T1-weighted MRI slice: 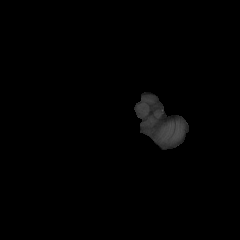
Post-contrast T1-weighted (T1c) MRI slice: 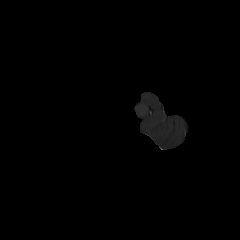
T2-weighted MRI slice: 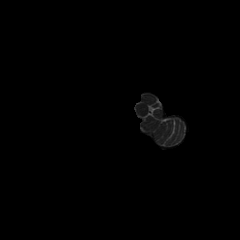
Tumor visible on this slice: no